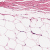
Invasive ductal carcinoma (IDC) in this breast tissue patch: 0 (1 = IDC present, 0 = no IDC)